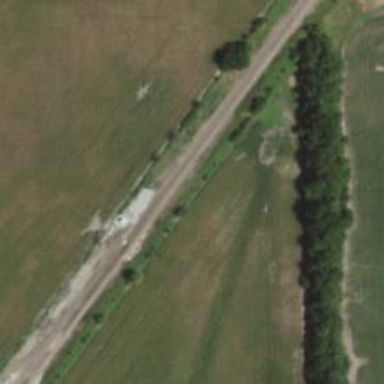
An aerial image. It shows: Railway spur junction.